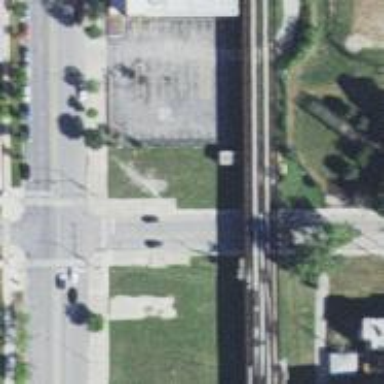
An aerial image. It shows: Bridged rail siding with electrification.